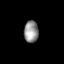
Tissue: lung
Cell type: Epithelial cells
Senescence score: 0.2404
Nuclear area (px): 306
Mean DAPI intensity: 148.346